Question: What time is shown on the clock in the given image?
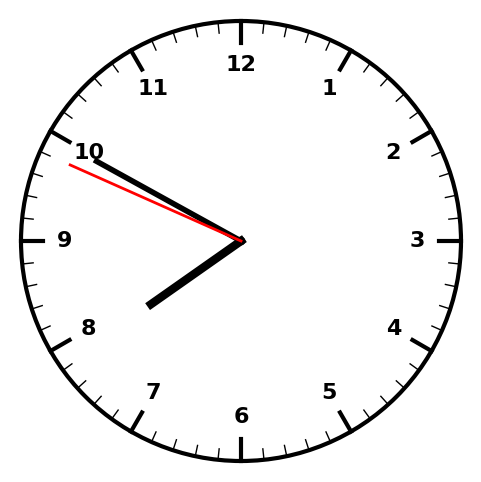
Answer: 07:49:49